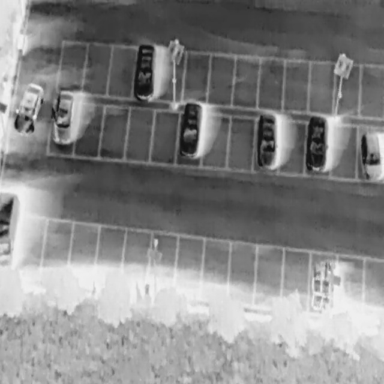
There are eight objects shown in the infrared image, including an OtherVehicle, and seven Cars.